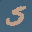
Label: 5